Field crop: maize
Growth stage: 2
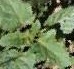
Species: datura